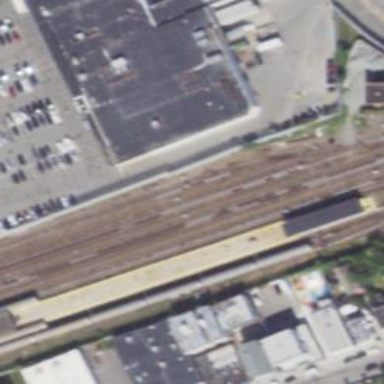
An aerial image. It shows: Electrified rail service yard.